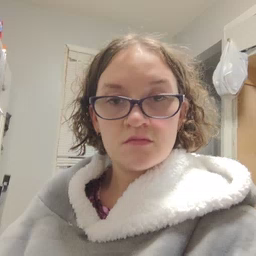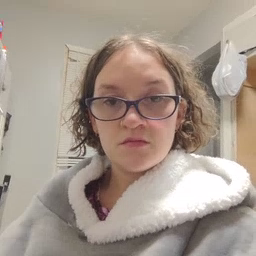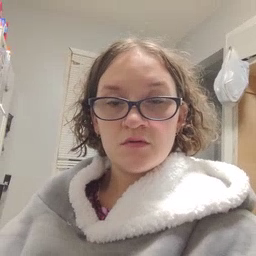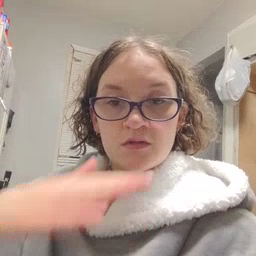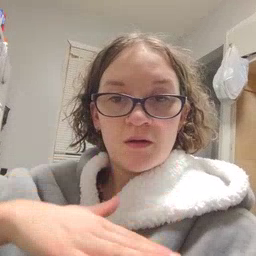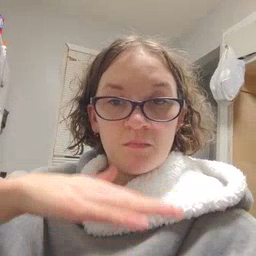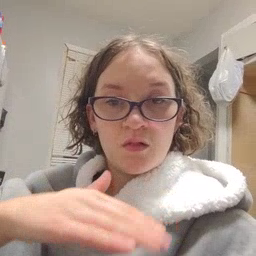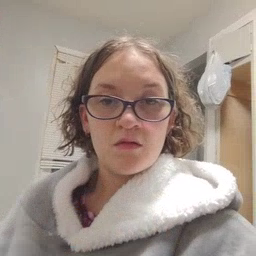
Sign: table